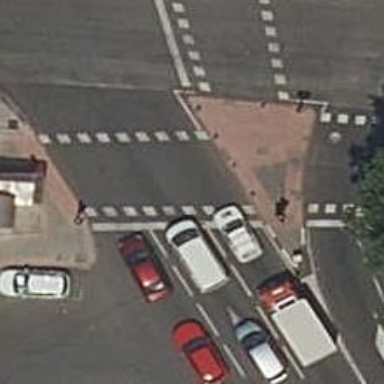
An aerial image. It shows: Road with traffic signals at the crossing.